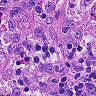
Metastatic tissue present: no